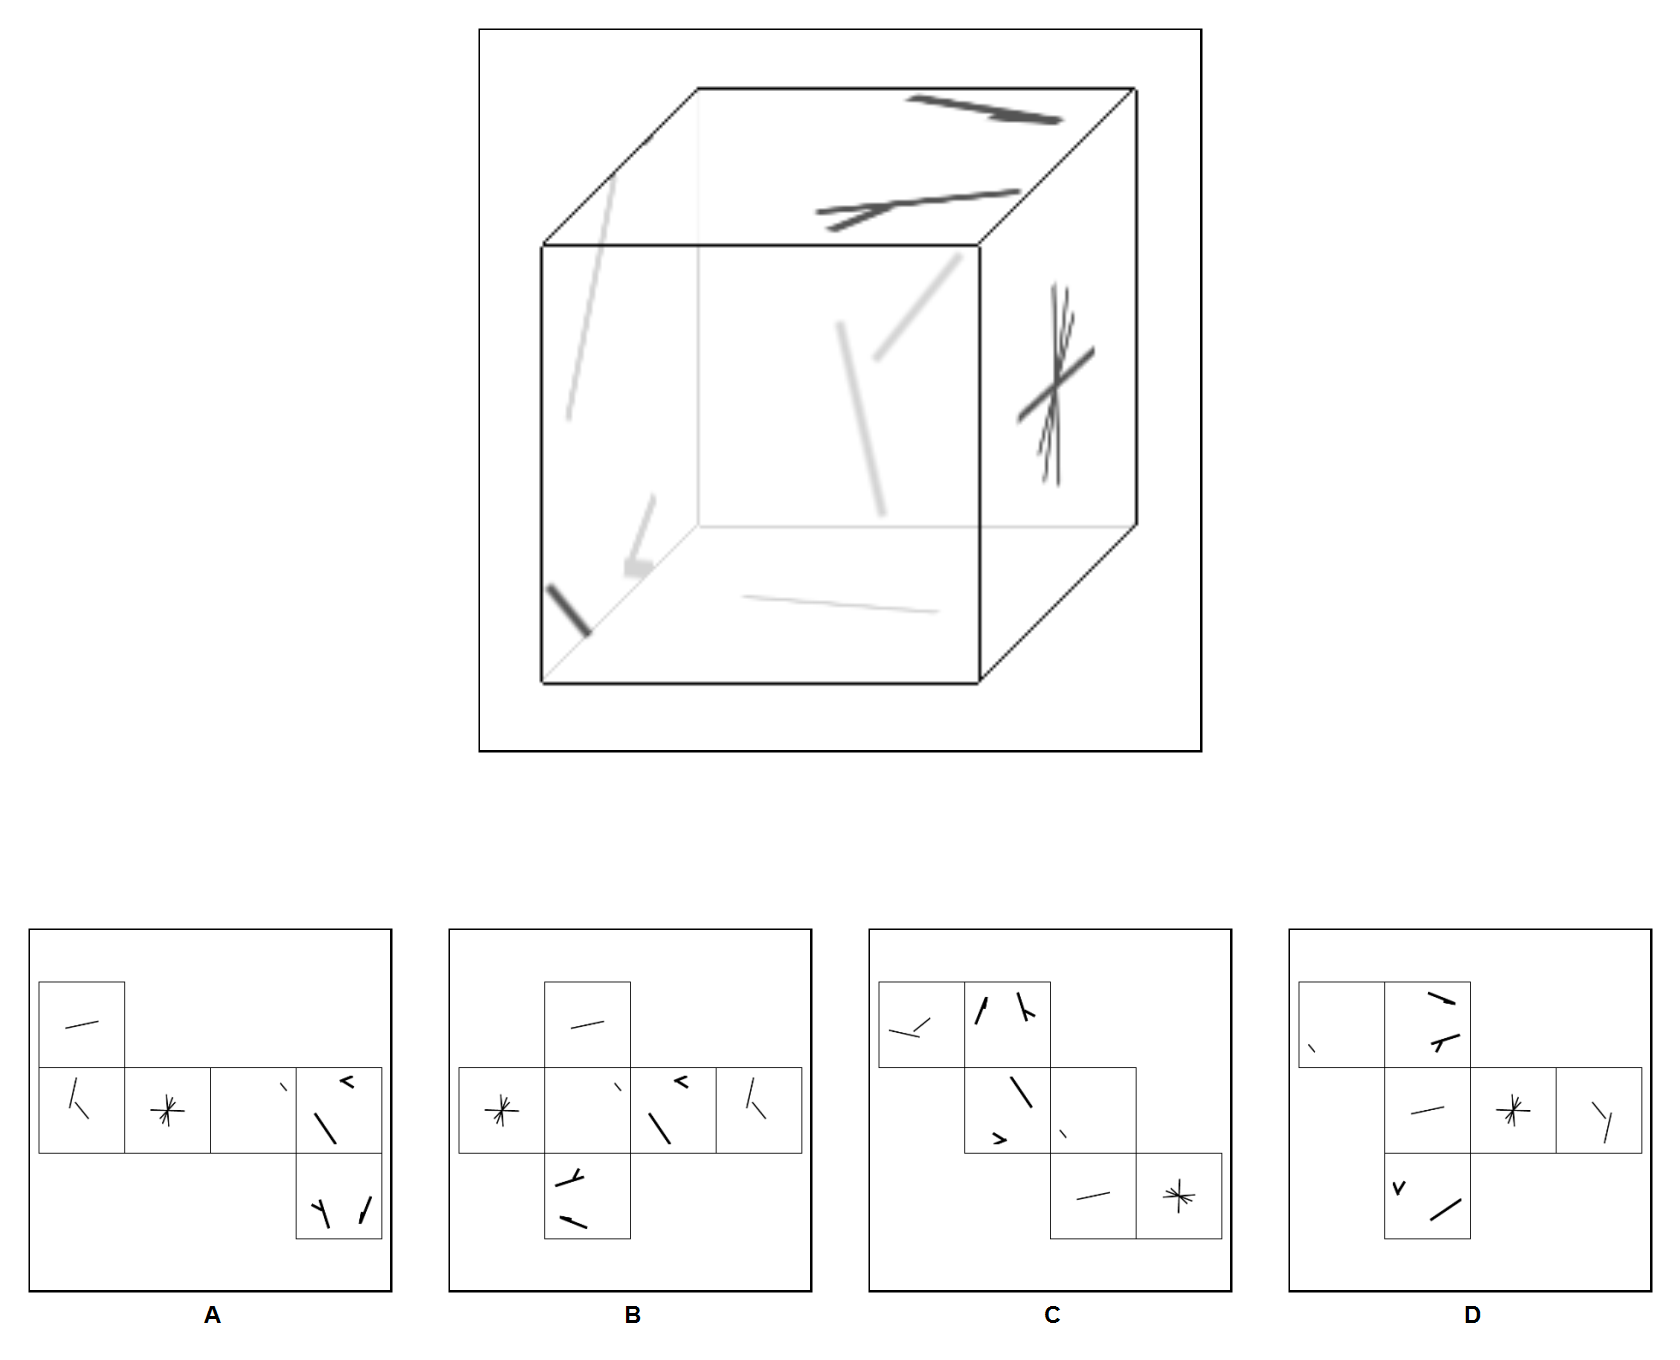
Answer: D